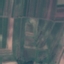
Label: PermanentCrop